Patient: sex M, age 38
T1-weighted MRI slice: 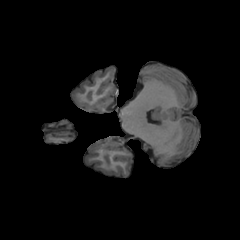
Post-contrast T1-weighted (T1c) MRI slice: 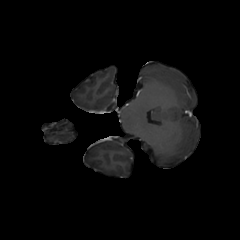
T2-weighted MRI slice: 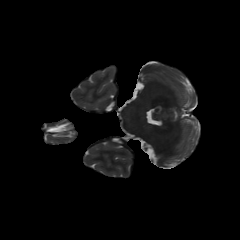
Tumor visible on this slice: no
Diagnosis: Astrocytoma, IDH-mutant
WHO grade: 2